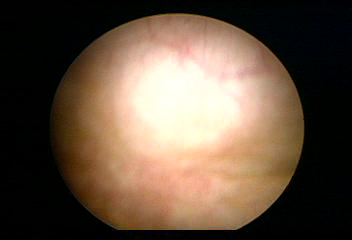
Modality: WLC
Class: Normal mucosa
Bladder cancer association: No